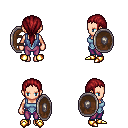
a pixel art fantasy rpg character, female body template, human, light skin, blue vest, magenta pants, brunette ponytail hairstyle, gold boots, shield, four views (front, back, left, right), 2x2 character sprite sheet, small pixel art, hard edges, no anti-aliasing